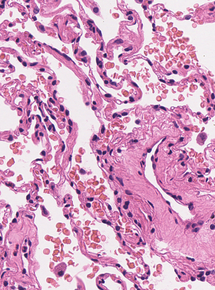
Tumor epithelial tissue: no
Tumor-associated stroma tissue: no
Normal tissue: yes